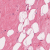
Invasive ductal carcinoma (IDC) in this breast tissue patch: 0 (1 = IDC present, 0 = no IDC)